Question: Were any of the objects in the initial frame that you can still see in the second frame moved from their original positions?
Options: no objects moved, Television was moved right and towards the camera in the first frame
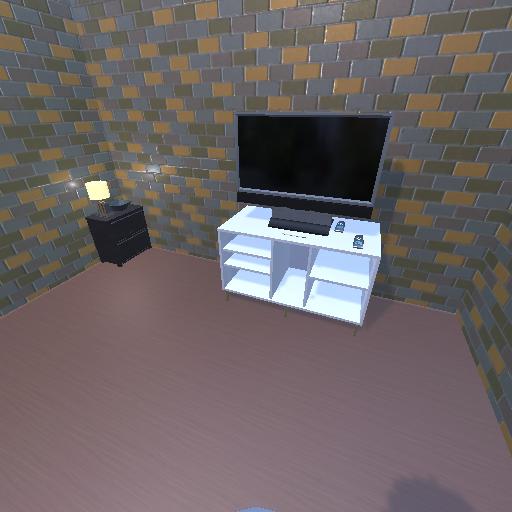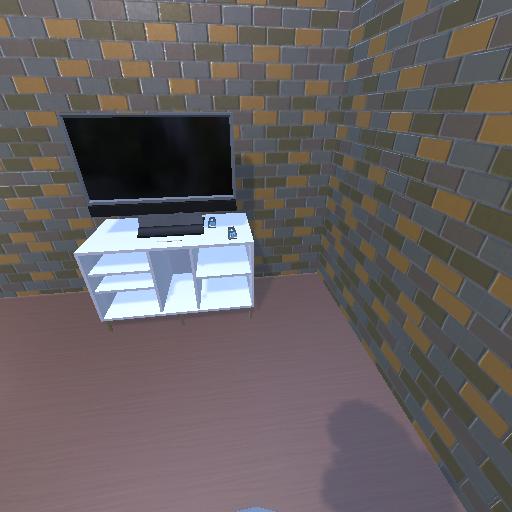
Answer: no objects moved